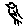
Label: bird